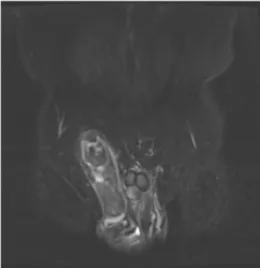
(D) Sagittal image in T2.
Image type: radiology (mri)